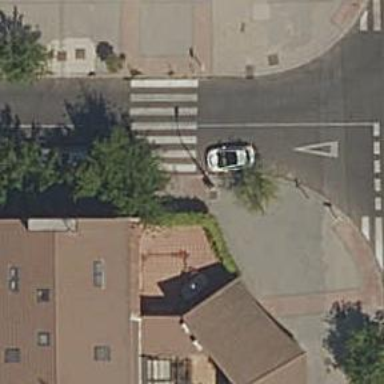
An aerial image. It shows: Uncontrolled road crossing.